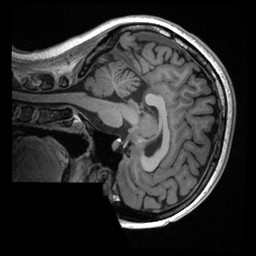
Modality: T1w
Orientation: sagittal
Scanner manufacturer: ge
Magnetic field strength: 3 T
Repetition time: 0.00766 s
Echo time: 0.002936 s